Question: I am drawing a table with highly customized styles for its cells. Unfortunately, I discovered that increasing the border of the 6th cell to 4px creates a rendering problem as displayed in this screenshot:

this is the CSS for the rule that introduced the problem:
'''
tr.item_cnnc td:first-child + td + td + td + td + td {
border: 4px solid black;
}
'''
I just wonder why the border on the 3rd row is not displayed correctly. Any suggestions?
EDIT: pasting the HTML of the affected row:
'''
<tr class="item item_cnnc">
<td class="itemid item_kritisch">DP3</td>
<td class=" item_kritisch">
put text here
</td>
<td class="option item_kritisch">
<input type="checkbox" name="Item_DP3_relevant" value="1" >
</td>
<td class="option">
<input type="text" size="1" name="Item_DP3_vw_pij" >
</td>
<td class="option item_kritisch">
<input type="text" size="1" name="Item_DP3_pij" >
</td>
<td class="option">
<input type="checkbox" name="Item_DP3_kr" value="true" >
</td>
<td class=" info parent">
<div id="popup_DP3" class="dropdown">put info here</div>
<a href="#info_DP3" id="info_DP3">
<img src="/images/Information_icon_small.png" alt="Info" width="15" height="15" border="0" class="x"/></a>
</td>
</tr>
'''
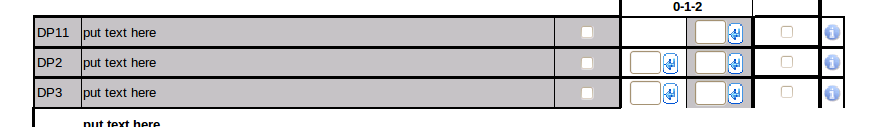
Answer: It could get messy having different sized borders on table cells, I wouldn't recommend it.
Why not nest the checkbox inside a div with a black border, and height and width of 100%?
That might be a more consistent way of gettign the result you want.